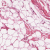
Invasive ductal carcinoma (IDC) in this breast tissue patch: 0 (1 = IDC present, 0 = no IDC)